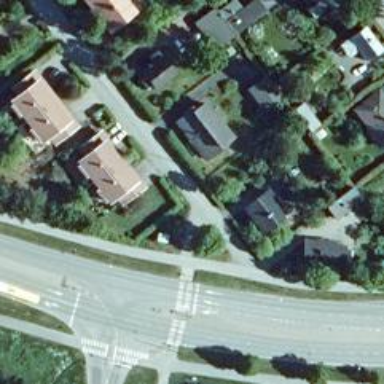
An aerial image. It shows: Asphalt cycleway.